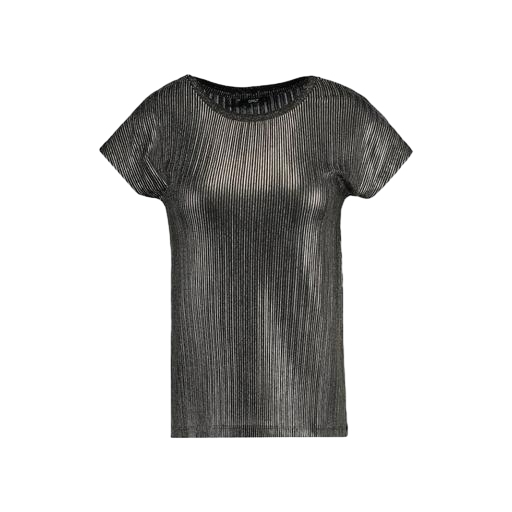
short-sleeve top only macy, black lurex tee, black odelia t-shirt, white background